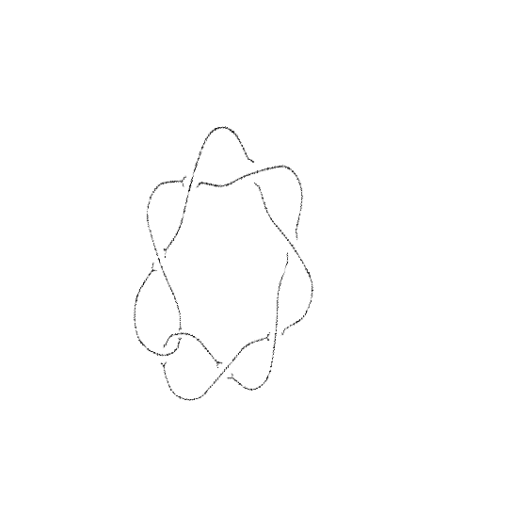
Crossing number: 8